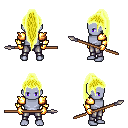
a pixel art fantasy rpg character, male body template, dark elf, purple skin, gold arm armor, metal pants, gold extra-long topknot hairstyle, gold gloves, spear, four views (front, back, left, right), 2x2 character sprite sheet, small pixel art, hard edges, no anti-aliasing